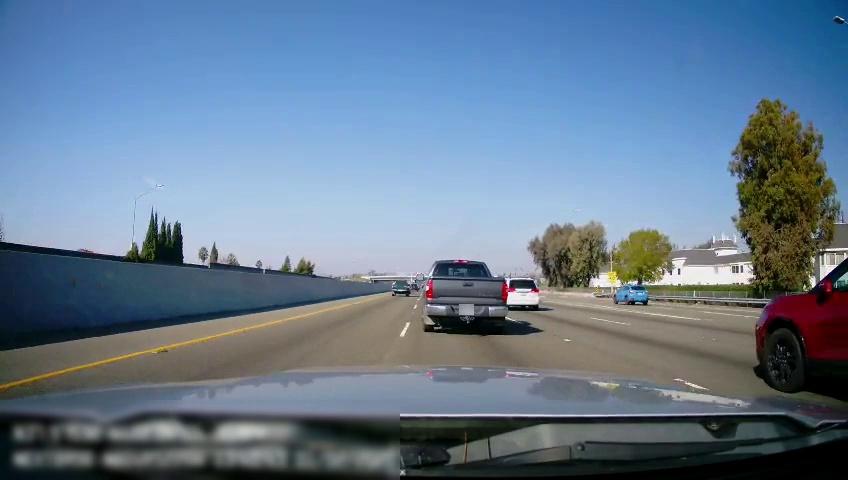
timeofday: Day
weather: Sunny
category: Drivable Space
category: Vehicles | Truck
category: Vehicles | SUV
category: Vehicles | Truck
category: Vehicles | SUV
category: Vehicles | Car
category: Lanes | Alternate Lane
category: Lanes | Current Lane
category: Lanes | Alternate Lane
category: Lanes | Alternate Lane
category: Lanes | Alternate Lane
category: Lanes | Alternate Lane
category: Traffic | Signs